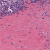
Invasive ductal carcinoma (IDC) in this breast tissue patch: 0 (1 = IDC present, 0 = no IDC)